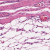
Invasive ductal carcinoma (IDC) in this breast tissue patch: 0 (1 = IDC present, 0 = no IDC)